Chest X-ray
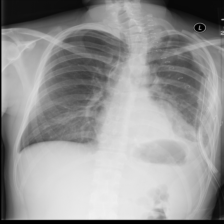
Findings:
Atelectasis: negative
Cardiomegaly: negative
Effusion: negative
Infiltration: negative
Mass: negative
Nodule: negative
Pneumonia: negative
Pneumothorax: negative
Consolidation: negative
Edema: negative
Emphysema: negative
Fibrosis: negative
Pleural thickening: negative
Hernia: negative